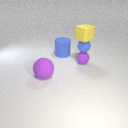
small blue rubber sphere below small yellow rubber cube